Question: I have attempted to generate a triangular probability distribution in Matlab, but was not successful. I used the formula at <URL>.
'''
n = <PHONE>;
a = 0.2;
b = 0.7;
c = 0.5;
u = sqrt(rand(n, 1));
x = zeros(n, 1);
for i = 1:n
U = u(i);
if U < (c-a)/(b-a)
X = a + sqrt(U*(b-a)*(c-a));
else
X = b - sqrt((1-U)*(b-a)*(b-c));
end
x(i) = X;
end
hist(x, 100);
'''
The histogram looks like so:

Doesn't look like much of a triangle to me. What's the problem? Am I abusing 'rand(n)'?
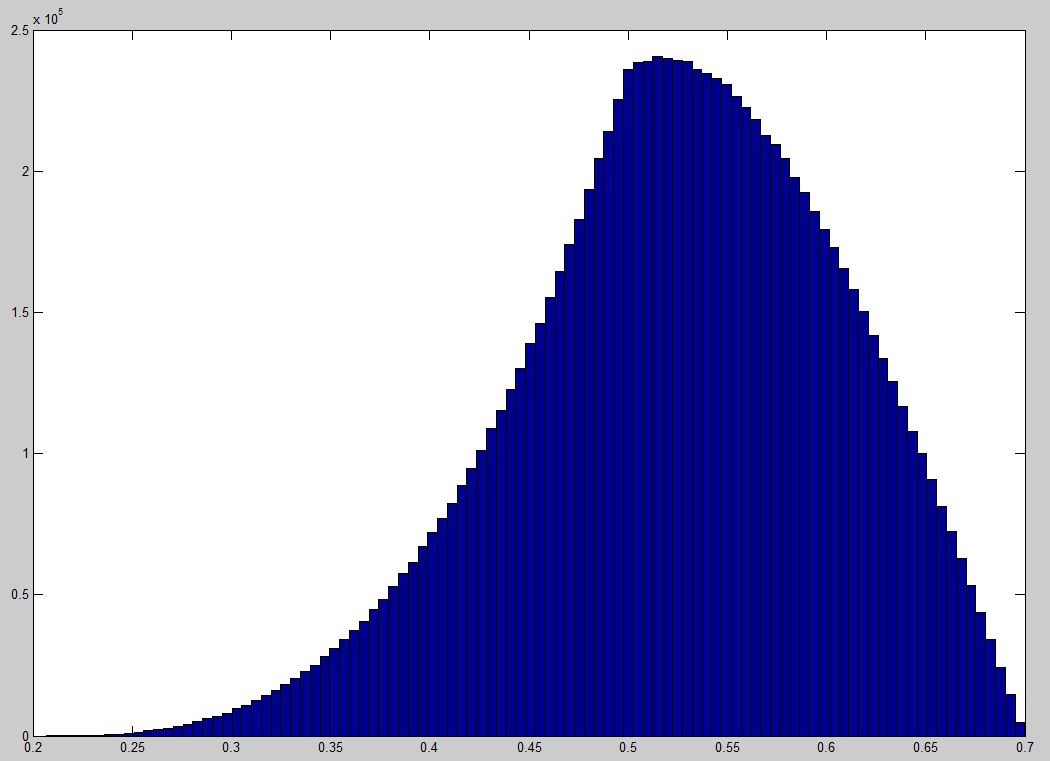
Answer: you can add up two uniform distributions, the distribution graphs convolve, and you get a triangular distribution.
easy-to-understand example: rolling two dice, each action has uniform distribution to result in a number from 1-6, combined action has triangular distribution to result in a number 2-12
edit: minimal working example:
'''
a=randint(10000,1,10);
b=randint(10000,1,10);
c=a+b;
hist(c,max(c)-min(c)+1)
'''
edit2: looked in your script again. It's working but you've made one mistake:
'''
u = sqrt(rand(n, 1));
'''
should be
'''
u = rand(n, 1);
'''
'''
n = <PHONE>;
a = 0.2;
b = 0.7;
c = 0.5;
u = rand(n, 1);
x = zeros(n, 1);
idx = find(u < (c-a)/(b-a));
x(idx) = a + sqrt(u(idx)*(b-a)*(c-a));
idx =setdiff(1:n,idx);
x(idx) = b - sqrt((1-u(idx))*(b-a)*(b-c));
hist(x, 100);
'''